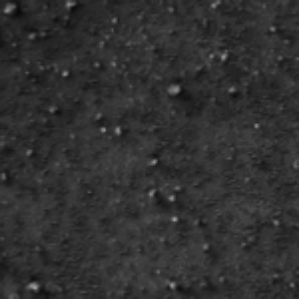
Label: frost